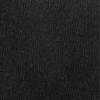
Label: dusty